Interaction volume radius: 10 \u00c5
Interaction volume height: 15 \u00c5
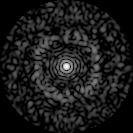
Disorder parameter: 0.8311